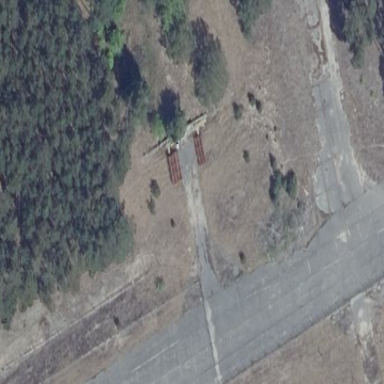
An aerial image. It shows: Military hangar designed as hardened aircraft shelter bunker.